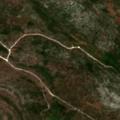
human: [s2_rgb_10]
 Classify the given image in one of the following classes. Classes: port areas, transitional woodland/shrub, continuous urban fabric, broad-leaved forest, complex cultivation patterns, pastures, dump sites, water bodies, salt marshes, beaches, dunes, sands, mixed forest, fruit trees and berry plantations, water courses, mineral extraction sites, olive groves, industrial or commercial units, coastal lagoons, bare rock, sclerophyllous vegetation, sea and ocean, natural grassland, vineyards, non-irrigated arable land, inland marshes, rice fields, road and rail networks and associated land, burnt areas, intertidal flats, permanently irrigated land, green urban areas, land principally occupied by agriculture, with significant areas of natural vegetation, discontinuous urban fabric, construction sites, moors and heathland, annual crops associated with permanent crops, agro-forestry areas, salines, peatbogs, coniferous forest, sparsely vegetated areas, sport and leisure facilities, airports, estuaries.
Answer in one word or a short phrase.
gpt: sclerophyllous vegetation